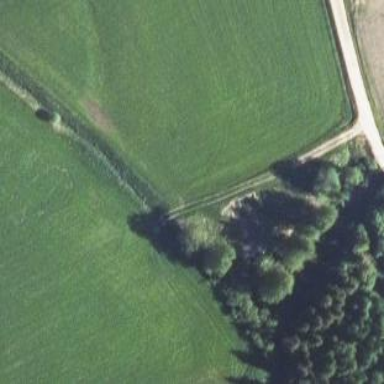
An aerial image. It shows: Culvert tunnel.